Question: At each time, any colored ball can be exchanged with the white ball. How many such exchanges are needed at least to make all the red balls arranged in front of the green balls (white ball positions are arbitrary)?
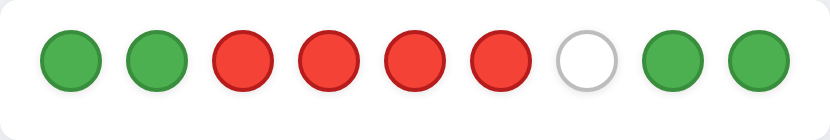
Answer: 3